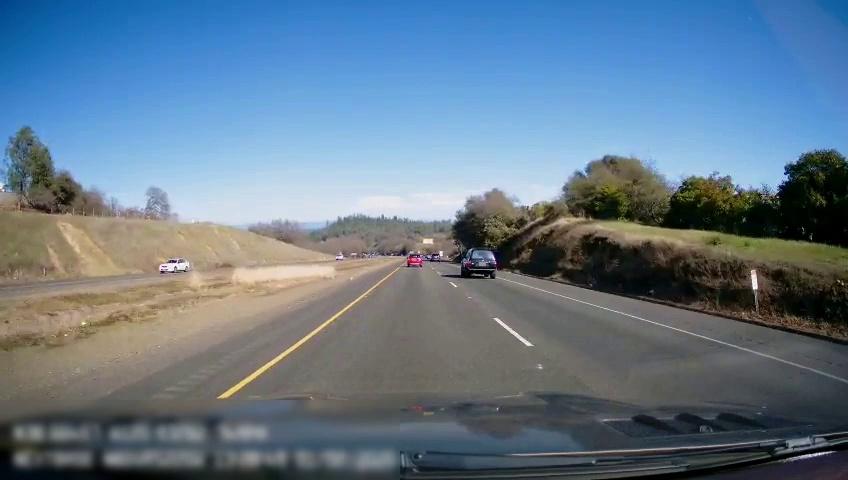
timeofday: Day
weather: Sunny
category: Drivable Space
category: Drivable Space
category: Vehicles | SUV
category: Vehicles | SUV
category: Vehicles | SUV
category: Vehicles | Car
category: Vehicles | Car
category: Lanes | Current Lane
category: Lanes | Current Lane
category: Lanes | Alternate Lane